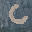
Label: 6